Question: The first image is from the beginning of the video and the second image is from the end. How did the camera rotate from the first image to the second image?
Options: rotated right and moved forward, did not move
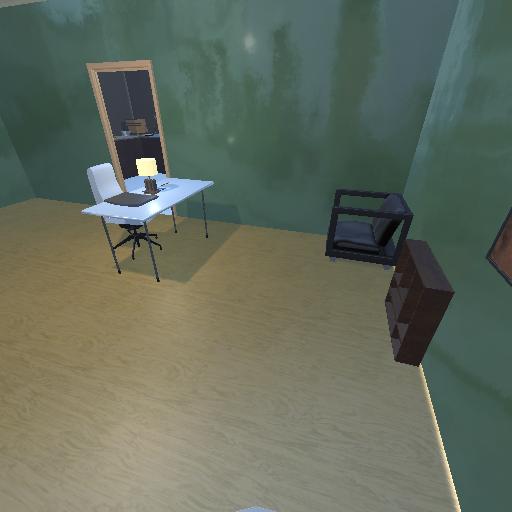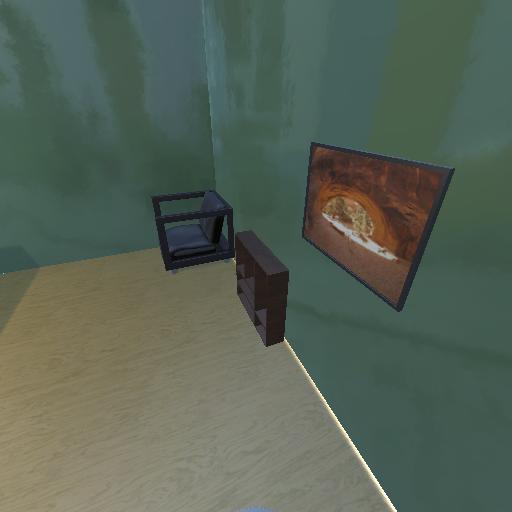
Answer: rotated right and moved forward